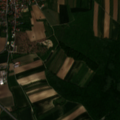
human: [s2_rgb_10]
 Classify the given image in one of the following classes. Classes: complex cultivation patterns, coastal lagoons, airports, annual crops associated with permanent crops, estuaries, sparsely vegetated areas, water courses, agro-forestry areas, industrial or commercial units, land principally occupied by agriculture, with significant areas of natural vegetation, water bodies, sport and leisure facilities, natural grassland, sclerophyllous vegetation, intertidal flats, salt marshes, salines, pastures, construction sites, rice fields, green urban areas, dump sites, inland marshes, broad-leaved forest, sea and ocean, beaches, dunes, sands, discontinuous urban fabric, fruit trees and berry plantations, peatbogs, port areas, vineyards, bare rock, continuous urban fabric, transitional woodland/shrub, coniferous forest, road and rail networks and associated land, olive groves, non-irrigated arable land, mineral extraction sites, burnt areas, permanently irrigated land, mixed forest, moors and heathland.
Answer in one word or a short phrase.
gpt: discontinuous urban fabric, non-irrigated arable land, vineyards, broad-leaved forest